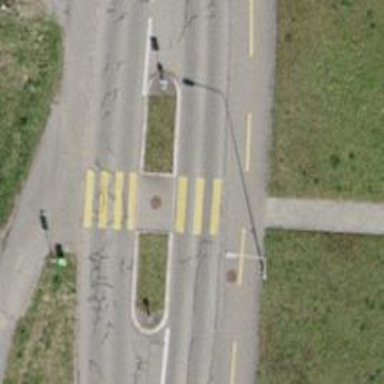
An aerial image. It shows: Asphalt road with uncontrolled zebra crossing. The crossing includes central island.